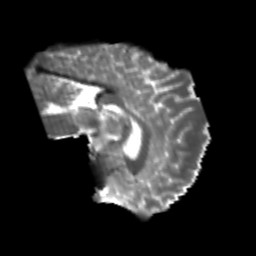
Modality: T2w
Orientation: sagittal
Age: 22
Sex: male
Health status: healthy
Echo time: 0.074 s